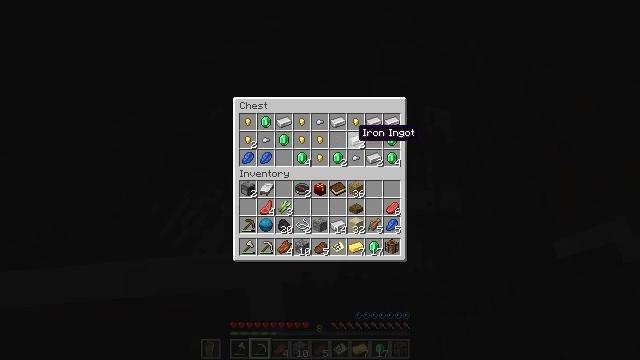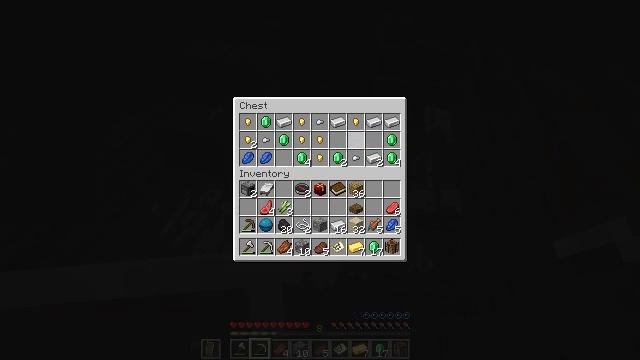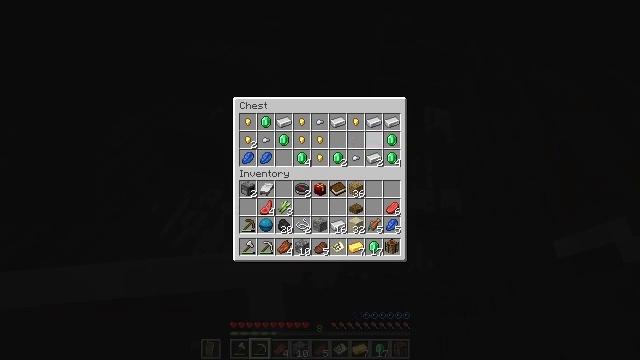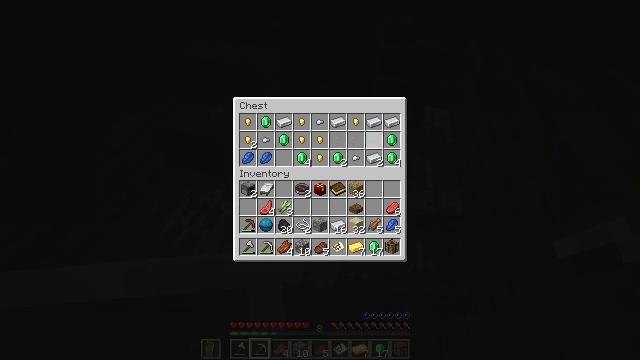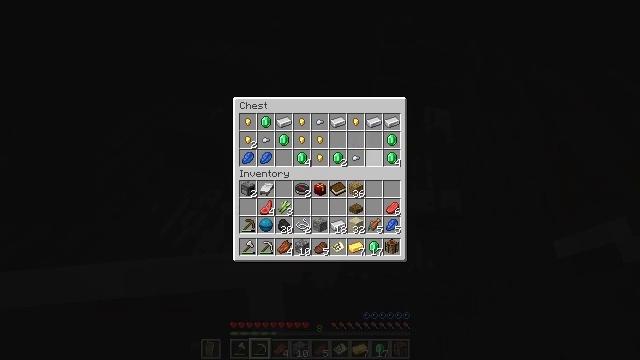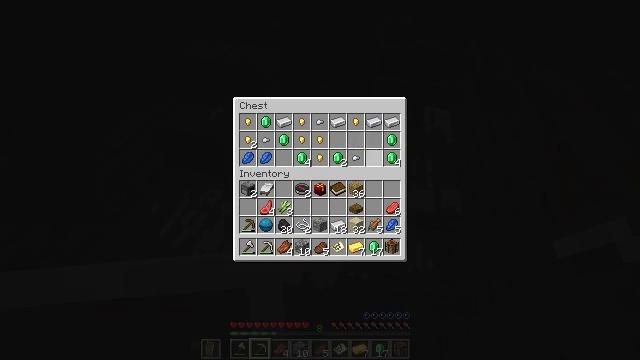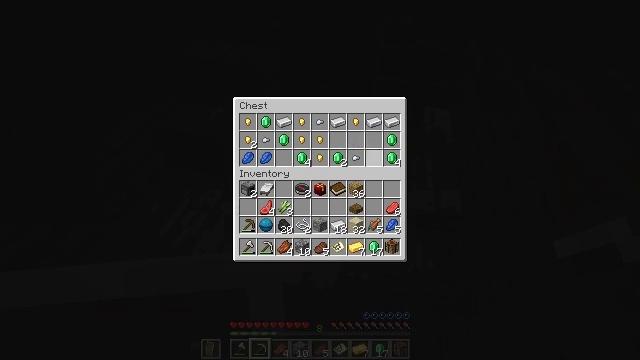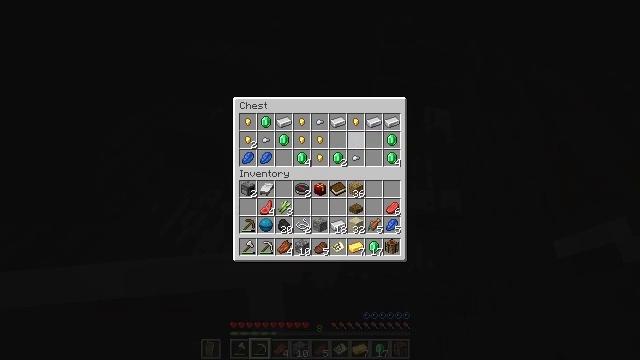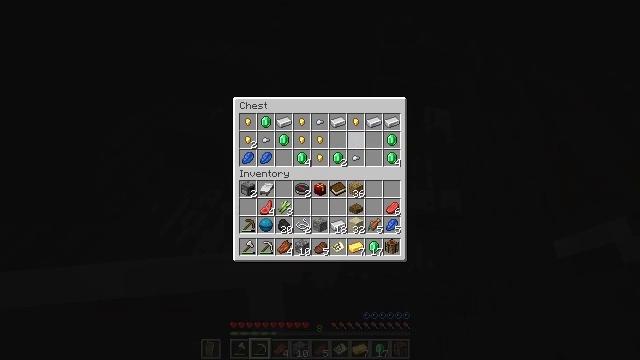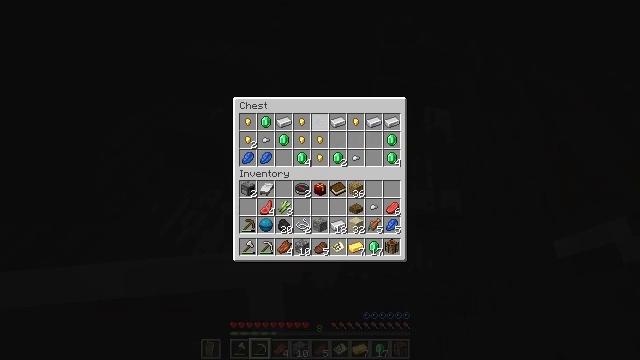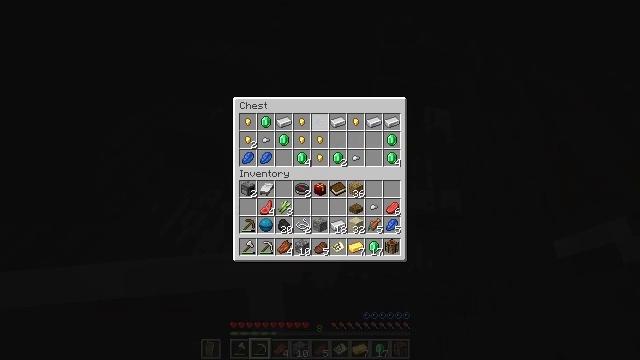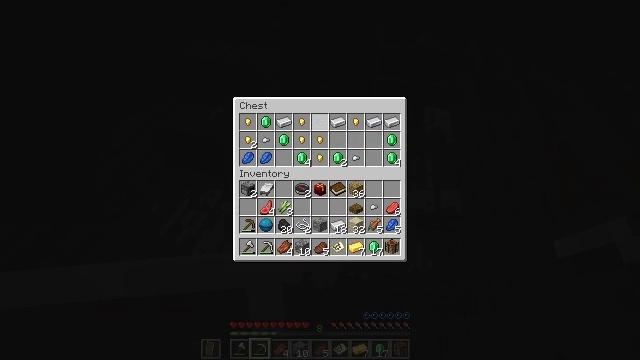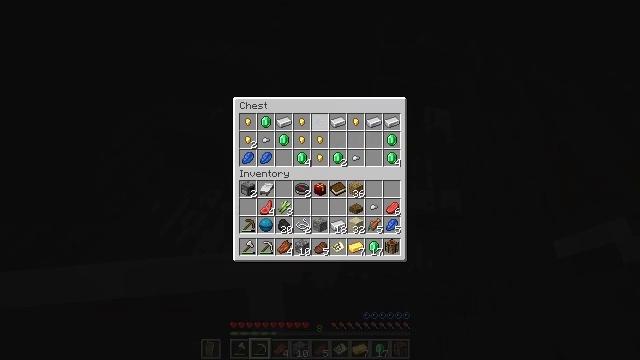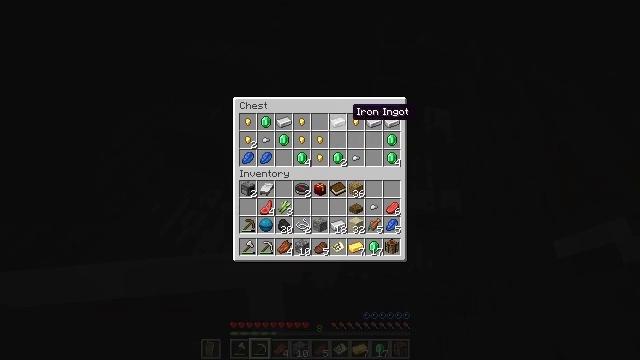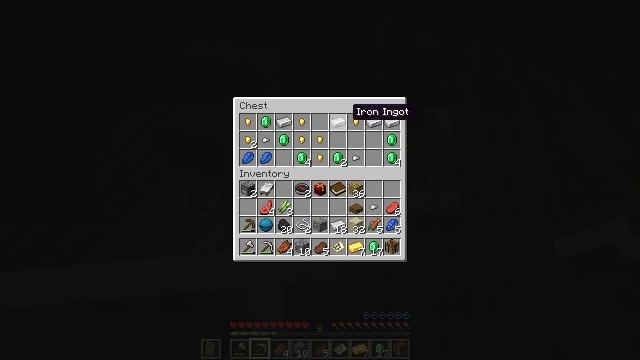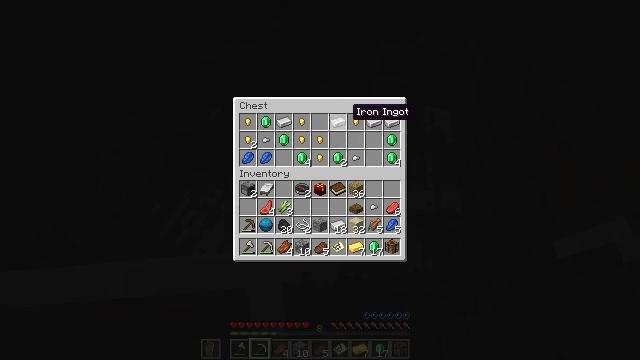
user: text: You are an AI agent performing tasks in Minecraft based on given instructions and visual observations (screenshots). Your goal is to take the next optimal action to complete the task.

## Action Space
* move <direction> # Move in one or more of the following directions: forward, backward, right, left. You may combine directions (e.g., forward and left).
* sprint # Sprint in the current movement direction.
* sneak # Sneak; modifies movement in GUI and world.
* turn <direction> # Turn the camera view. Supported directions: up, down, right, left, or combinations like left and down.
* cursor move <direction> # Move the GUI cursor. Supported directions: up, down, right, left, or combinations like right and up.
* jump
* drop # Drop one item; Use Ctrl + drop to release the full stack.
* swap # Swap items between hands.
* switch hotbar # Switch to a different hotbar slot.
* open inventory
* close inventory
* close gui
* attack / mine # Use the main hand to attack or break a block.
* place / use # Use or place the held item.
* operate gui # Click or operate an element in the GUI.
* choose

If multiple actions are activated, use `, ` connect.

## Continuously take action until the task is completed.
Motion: motion action
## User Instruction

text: Remove a filled map from the inventory.
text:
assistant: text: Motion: sneak, operate gui
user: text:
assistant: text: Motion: sneak, cursor move right, operate gui
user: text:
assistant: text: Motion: sneak, cursor move right
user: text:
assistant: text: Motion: sneak, operate gui
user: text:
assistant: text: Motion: sneak, operate gui
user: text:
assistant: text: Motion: sneak, cursor move down, operate gui
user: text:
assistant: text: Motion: sneak, cursor move left and up, operate gui
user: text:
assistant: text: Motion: sneak
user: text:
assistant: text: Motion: sneak, cursor move left and up, operate gui
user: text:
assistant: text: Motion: sneak, operate gui
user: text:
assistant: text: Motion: sneak, operate gui
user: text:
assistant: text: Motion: sneak, operate gui
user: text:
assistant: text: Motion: sneak, cursor move right, operate gui
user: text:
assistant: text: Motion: sneak, operate gui
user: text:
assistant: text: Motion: sneak, operate gui
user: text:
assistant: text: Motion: sneak, operate gui
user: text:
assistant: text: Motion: sneak, cursor move right
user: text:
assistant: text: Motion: sneak, operate gui
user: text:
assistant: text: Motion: sneak, cursor move right, operate gui
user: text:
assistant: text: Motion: sneak
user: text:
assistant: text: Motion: sneak, operate gui
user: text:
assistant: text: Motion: sneak, operate gui
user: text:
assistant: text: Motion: sneak, operate gui
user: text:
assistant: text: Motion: sneak, operate gui
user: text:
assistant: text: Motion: sneak, operate gui
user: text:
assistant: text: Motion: sneak, cursor move down, operate gui
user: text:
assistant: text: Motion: sneak, cursor move down, operate gui
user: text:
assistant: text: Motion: sneak, operate gui
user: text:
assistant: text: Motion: sneak, operate gui
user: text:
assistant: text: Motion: sneak, operate gui